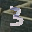
Label: 3